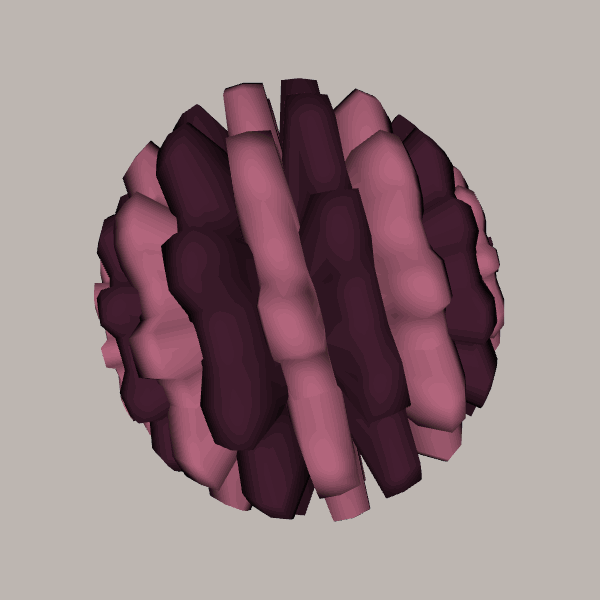
Background: light